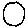
Label: circle